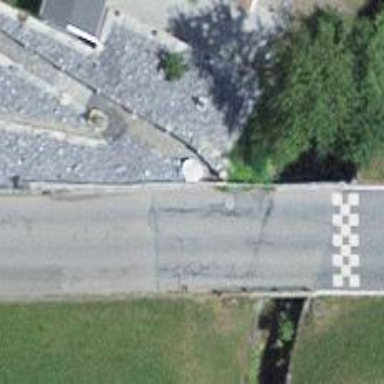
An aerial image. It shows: Residential road with bridge.